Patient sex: M
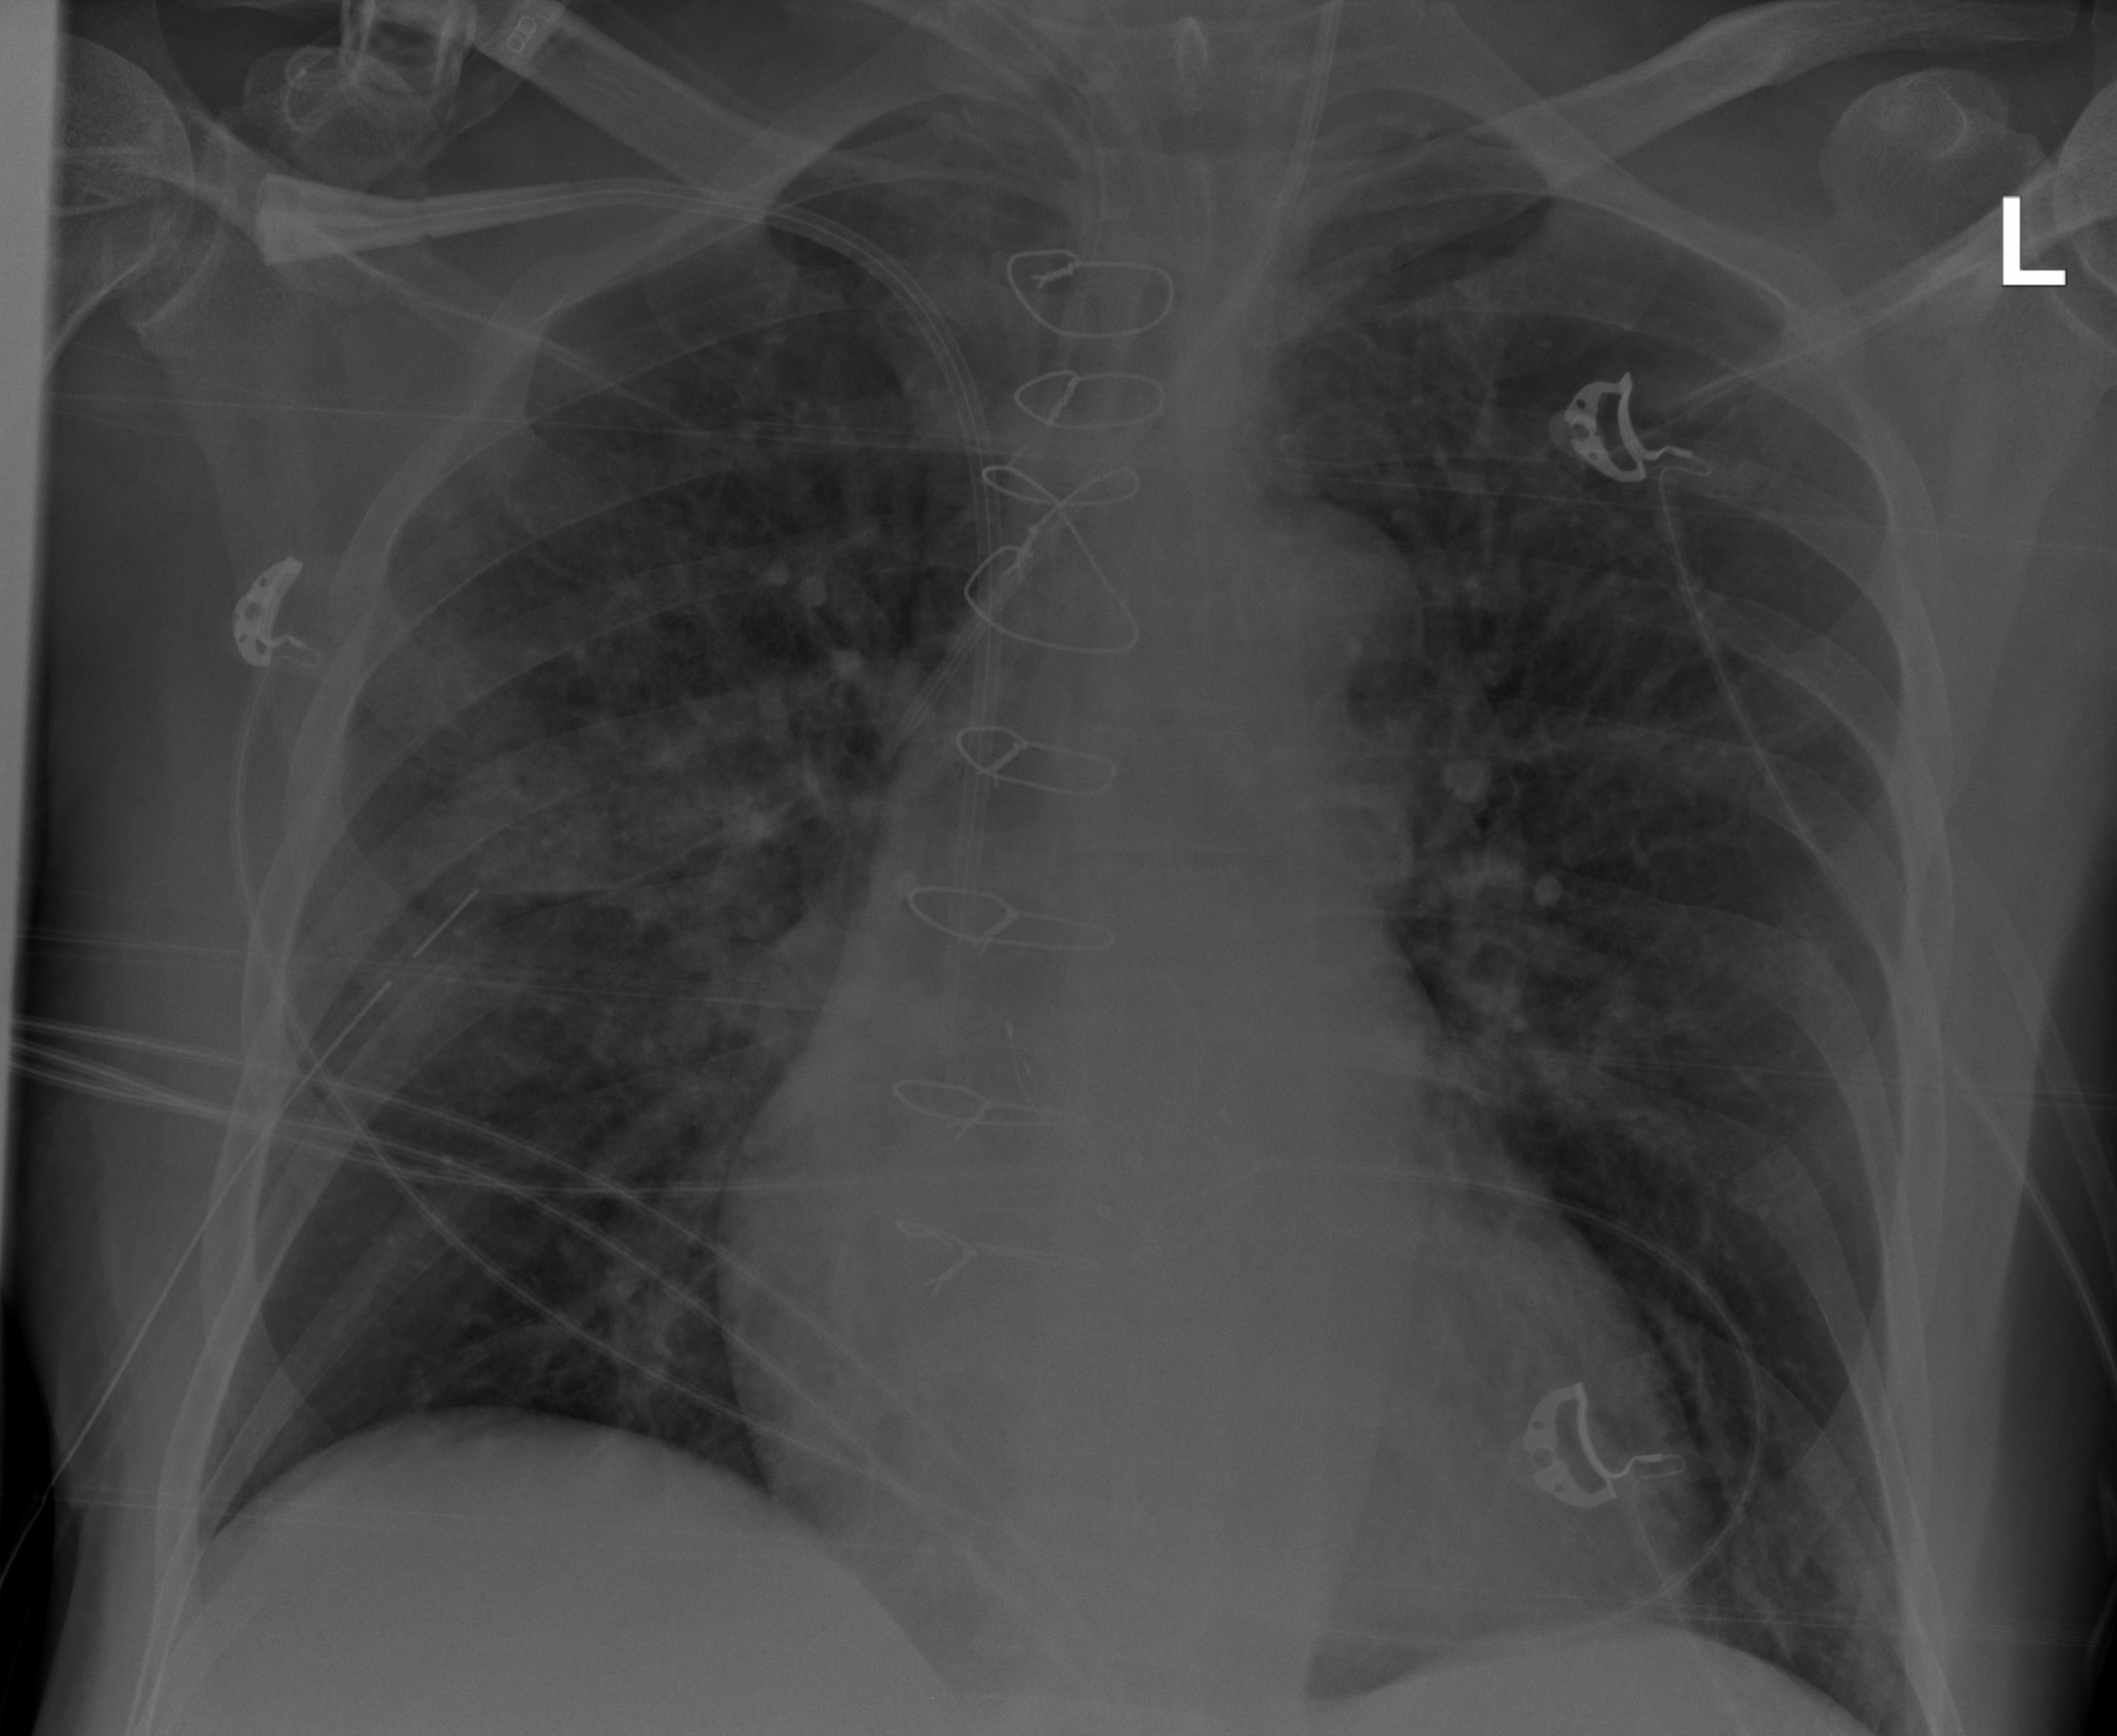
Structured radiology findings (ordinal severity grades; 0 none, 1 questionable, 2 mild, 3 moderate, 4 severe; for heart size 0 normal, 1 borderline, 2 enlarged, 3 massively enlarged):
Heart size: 0
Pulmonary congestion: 0
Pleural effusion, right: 0
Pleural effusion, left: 0
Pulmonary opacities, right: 3
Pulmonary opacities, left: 0
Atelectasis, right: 0
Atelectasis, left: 0